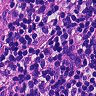
Metastatic tissue present: yes